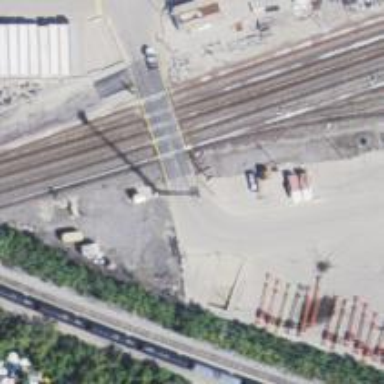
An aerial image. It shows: Railway level crossing.